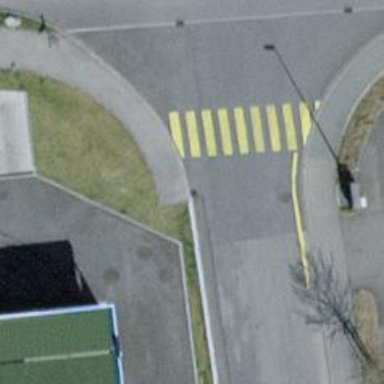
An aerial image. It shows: Marked road crossing.